Question: I'm trying to create a cube with both indices and vertices. I'm able to draw them, but they look kinda weird.

Here's my code. It has something to do with either the vertices or indices, but I'm not sure which:
'''
public void Draw(BasicEffect effect)
{
foreach (EffectPass pass in effect.CurrentTechnique.Passes)
{
pass.Apply();
device.SetVertexBuffer(cubeVertexBuffer);
device.Indices = iBuffer;
device.DrawIndexedPrimitives(PrimitiveType.TriangleList, 0, 0, 8, 0, 12);
}
}
private void SetUpIndices()
{
indices = new short[36];
indices[0] = 0;
indices[1] = 3;
indices[2] = 2;
indices[3] = 2;
indices[4] = 1;
indices[5] = 0;
indices[6] = 4;
indices[7] = 7;
indices[8] = 6;
indices[9] = 6;
indices[10] = 5;
indices[11] = 4;
indices[12] = 1;
indices[13] = 2;
indices[14] = 6;
indices[15] = 6;
indices[16] = 5;
indices[17] = 1;
indices[18] = 4;
indices[19] = 7;
indices[20] = 3;
indices[21] = 3;
indices[22] = 0;
indices[23] = 4;
indices[24] = 4;
indices[25] = 0;
indices[26] = 1;
indices[27] = 1;
indices[28] = 5;
indices[29] = 4;
indices[30] = 3;
indices[31] = 7;
indices[32] = 6;
indices[33] = 6;
indices[34] = 2;
indices[35] = 3;
iBuffer = new IndexBuffer(device, typeof(short), 36, BufferUsage.WriteOnly);
iBuffer.SetData(indices);
}
private void SetUpVertices()
{
vertices = new VertexPositionColor[8];
vertices[0] = new VertexPositionColor(new Vector3(0, 0, 0), color);
vertices[1] = new VertexPositionColor(new Vector3(0, 1, 0), color);
vertices[2] = new VertexPositionColor(new Vector3(1, 1, 0), color);
vertices[3] = new VertexPositionColor(new Vector3(1, 0, 0), color);
vertices[4] = new VertexPositionColor(new Vector3(0, 0, -1), color);
vertices[5] = new VertexPositionColor(new Vector3(0, 1, -1), color);
vertices[6] = new VertexPositionColor(new Vector3(1, 1, -1), color);
vertices[7] = new VertexPositionColor(new Vector3(1, 0, -1), color);
cubeVertexBuffer = new VertexBuffer(device, typeof(VertexPositionColor), 8, BufferUsage.WriteOnly);
cubeVertexBuffer.SetData<VertexPositionColor>(vertices);
}
'''
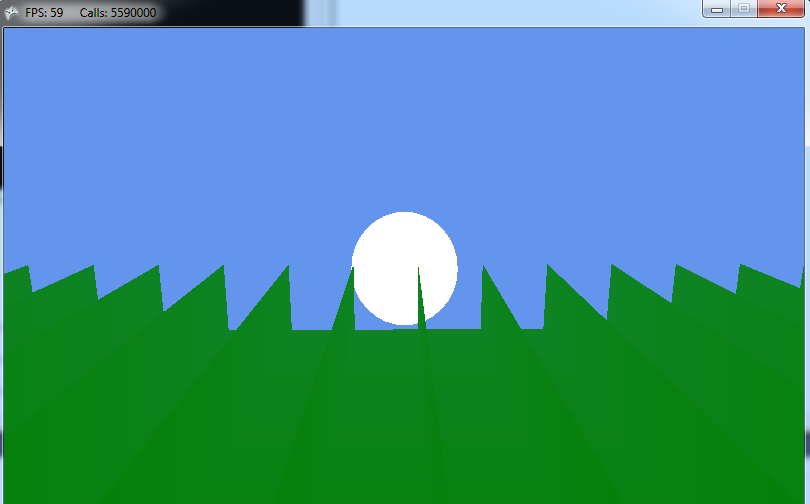
Answer: I could do a wild guess and say its because of messed order of vertices in your indices (I would call them triangles further).
Usually in 3d engines you have to set up order of vertices in triangles so they all are ordered same - i.e. clockwise or counter-clockwise - when you look at them from outside of shape they form.
Speaking mathematically all normals of triangles in your shape should be directed either inside or outside of shape. The direction of normal tells 3d engine when to draw triangles - engine can do two times less work if it draws triangles only on one side - the insides of a solid objects in 99,99% cases are not to be seen by user.
In your case look at indices 032 and 476 - they should be either 032/467 or 023/476. And so on.